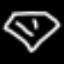
Label: diamond